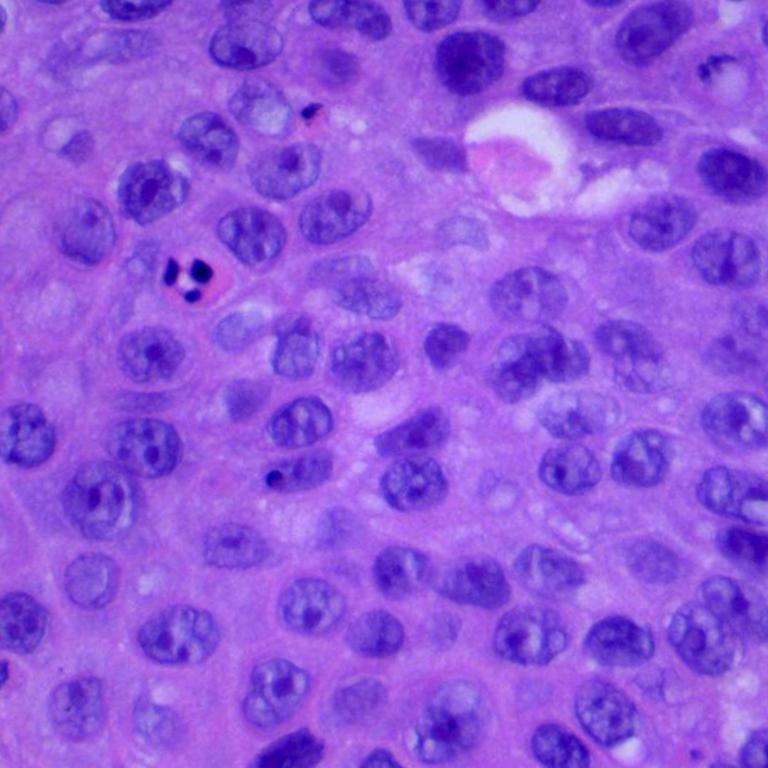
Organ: lung
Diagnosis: squamous carcinomas